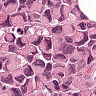
Metastatic tissue present: yes